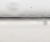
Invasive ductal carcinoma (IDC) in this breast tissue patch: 0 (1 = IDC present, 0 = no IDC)